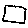
Label: square